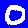
Digit: 0